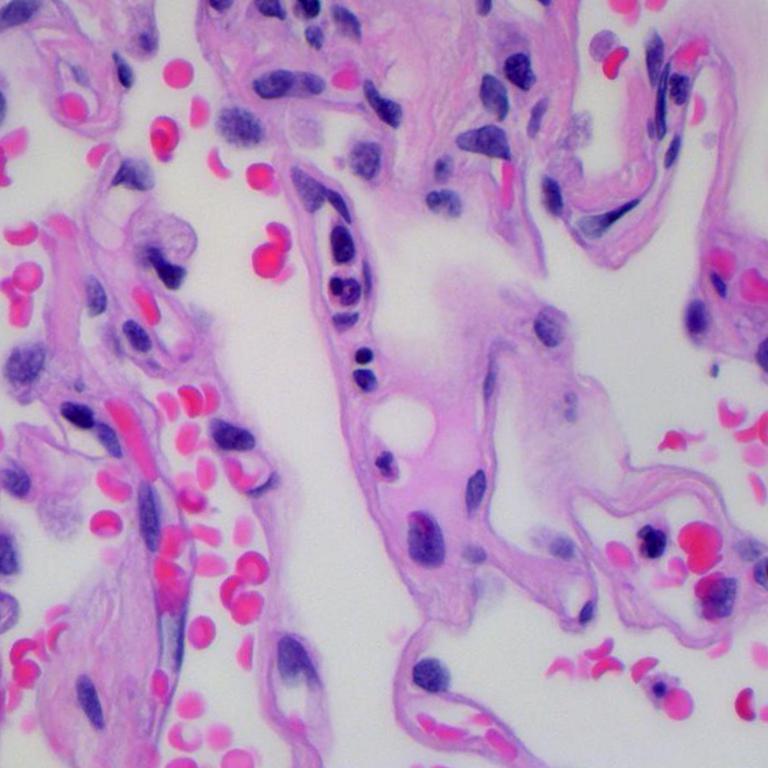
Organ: lung
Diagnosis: benign